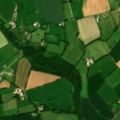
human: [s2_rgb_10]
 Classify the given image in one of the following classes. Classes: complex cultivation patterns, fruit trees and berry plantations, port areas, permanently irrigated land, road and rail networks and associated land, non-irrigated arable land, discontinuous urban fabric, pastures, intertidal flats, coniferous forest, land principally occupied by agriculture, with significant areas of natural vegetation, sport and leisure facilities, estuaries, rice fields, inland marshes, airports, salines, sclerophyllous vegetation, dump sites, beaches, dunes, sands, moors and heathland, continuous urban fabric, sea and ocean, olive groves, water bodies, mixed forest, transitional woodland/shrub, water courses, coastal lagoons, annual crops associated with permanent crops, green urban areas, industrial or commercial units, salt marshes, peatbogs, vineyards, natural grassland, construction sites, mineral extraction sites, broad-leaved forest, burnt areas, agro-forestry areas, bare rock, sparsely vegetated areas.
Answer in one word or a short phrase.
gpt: non-irrigated arable land, pastures